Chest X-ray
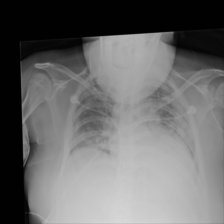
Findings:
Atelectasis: positive
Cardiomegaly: negative
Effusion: negative
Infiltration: positive
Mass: negative
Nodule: negative
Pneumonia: negative
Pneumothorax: negative
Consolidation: negative
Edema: negative
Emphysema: negative
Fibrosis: negative
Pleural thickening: negative
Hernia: negative